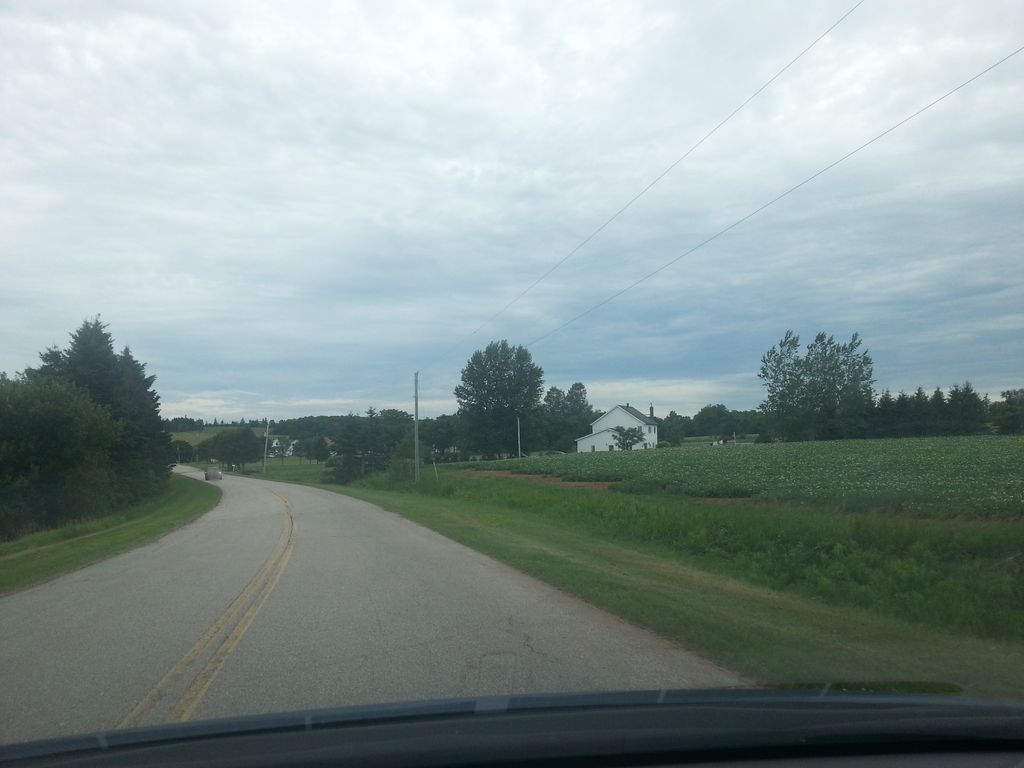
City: charlottetown